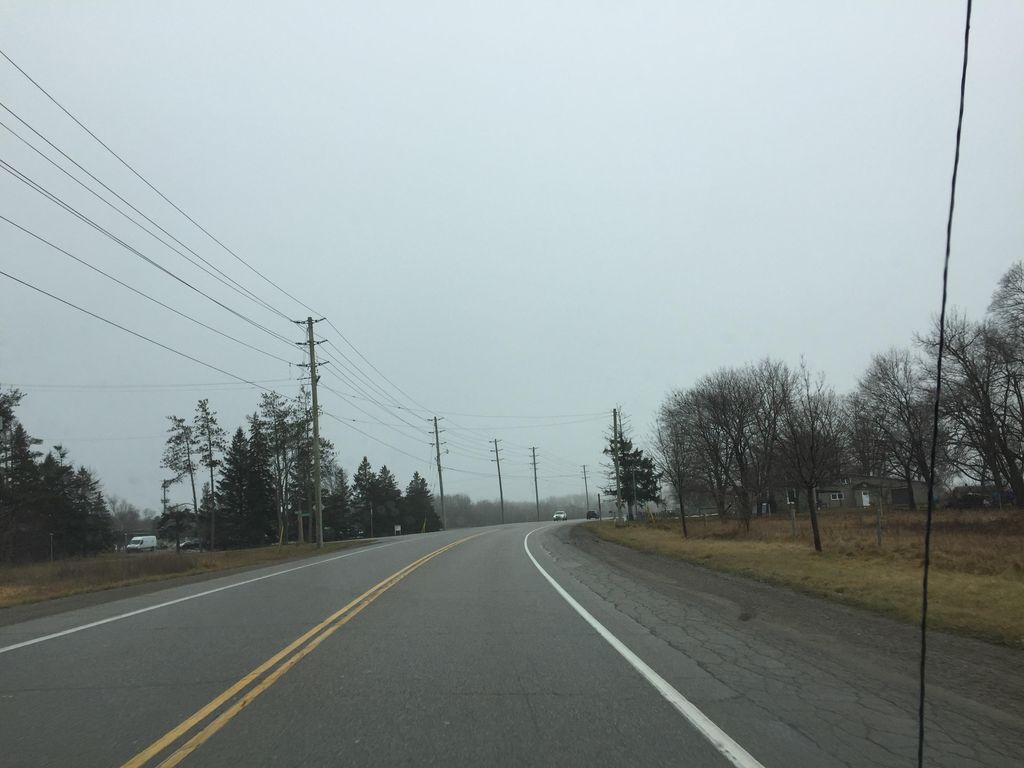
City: kitchener-waterloo